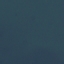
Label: SeaLake